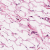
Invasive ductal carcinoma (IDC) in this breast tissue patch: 0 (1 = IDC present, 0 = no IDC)